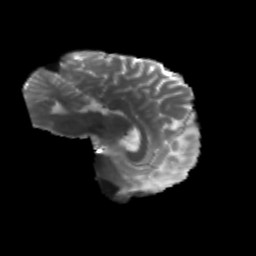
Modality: T2w
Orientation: sagittal
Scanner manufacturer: siemens
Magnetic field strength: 3 T
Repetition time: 4.16 s
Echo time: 0.0806 s